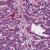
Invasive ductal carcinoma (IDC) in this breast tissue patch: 1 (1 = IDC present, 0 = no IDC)